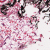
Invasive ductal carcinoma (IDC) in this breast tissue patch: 0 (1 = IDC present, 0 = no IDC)